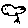
Label: bird